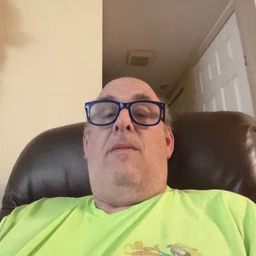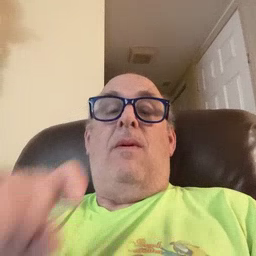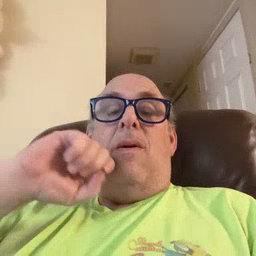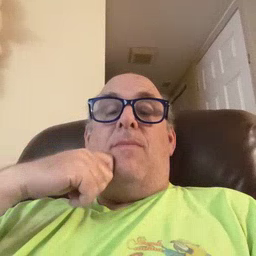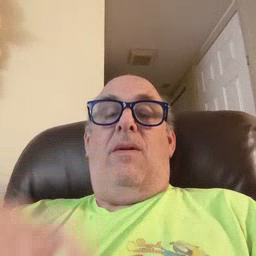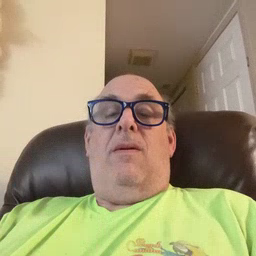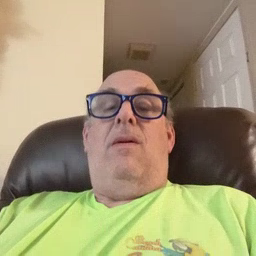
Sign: apple